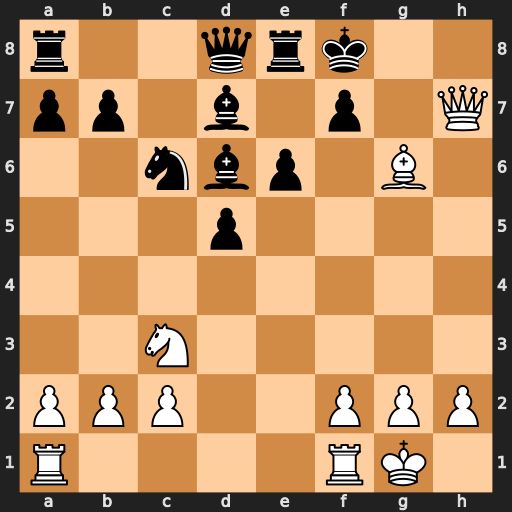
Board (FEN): r2qrk2/pp1b1p1Q/2nbp1B1/3p4/8/2N5/PPP2PPP/R4RK1
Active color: w
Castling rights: -
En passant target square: -
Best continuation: Qxf7#